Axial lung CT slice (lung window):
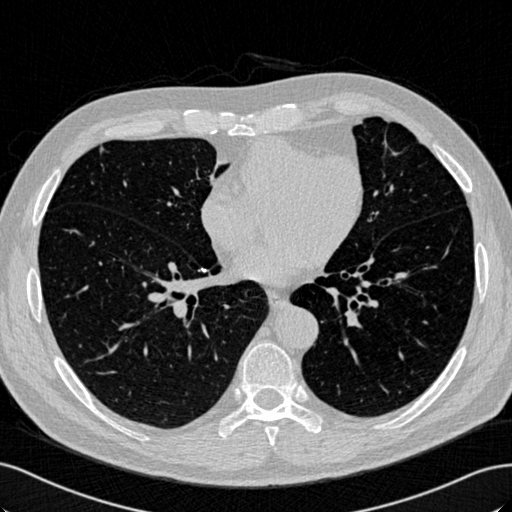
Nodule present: yes
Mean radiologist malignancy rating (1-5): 2